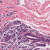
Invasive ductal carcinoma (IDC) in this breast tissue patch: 1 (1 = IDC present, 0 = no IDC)